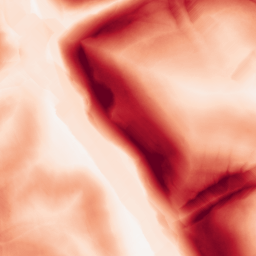
Category: morphological
Decomposition family: morphological_gradient
Decomposition parameters: size: 15
shape: diamond
Upsampling method: quadratic
Upsampling parameters: scale: 8
Upsampling scale: 8